Question: I made a simple C code for comparing two occasions of file stream. Both are reading .txt file and writing what it read to new .dat file(binary). The question is that the result file is different depending on the location of cursor in .txt file, which means whether '
' exists at the end of file. Left case doesn't have '
' at the last sentence, but right case does. I think this is related with "when does program notice 'EOF'?". Please help me.

and code is below.
'''
#include <stdio.h>
#include <string.h>
int main(){
FILE* src = fopen("/Users/Chois/Desktop/test.txt", "rt");
FILE* dest = fopen("/Users/Chois/Desktop/dest.dat", "wb");
char buff[50];
int countOfWirte = 0;
if(src!=NULL && dest!=NULL){
fgets(buff, 50, src);
while(!feof(src)){
fwrite(buff, sizeof(char), 50, dest);
countOfWirte++;
fgets(buff, 50, src);
}
}else{
printf("fail");
}
printf("fwrite work %d times
", countOfWirte);
fclose(src);
fclose(dest);
}
'''
Thanks.
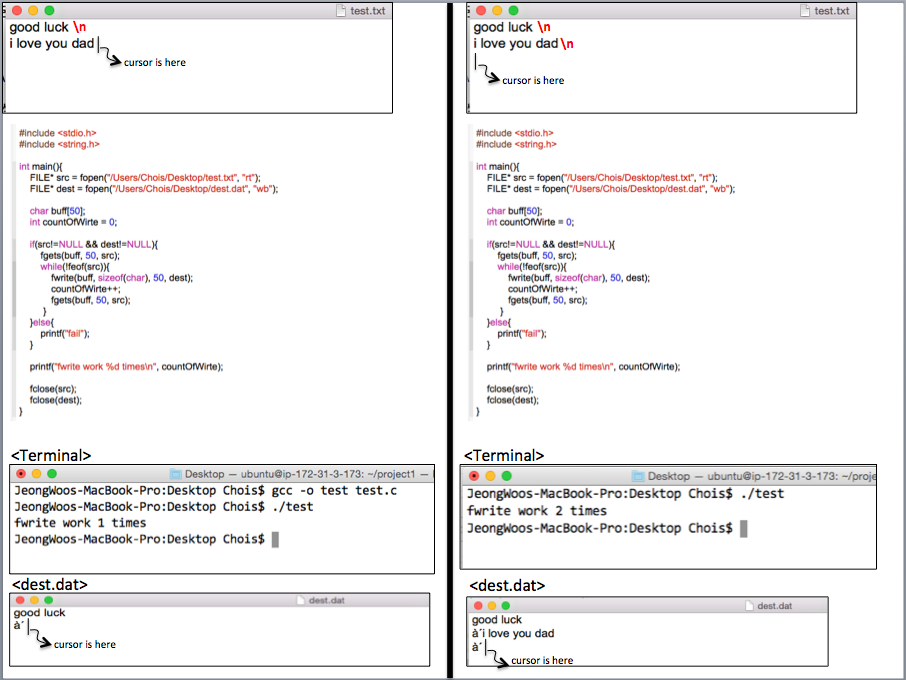
Answer: Change the while condition to
'''
while (fgets(buff, 50, src) != NULL)
'''
when 'fgets()' tries to read beyond the 'EOF' then the indicator is set, so 'feof()' would return true after the failed read, if you instead check for the return value of 'fgets()' which will return 'NULL' at the end of file, you would avoid this problem.
This question is asked with some frequency and there is a good answer to it <URL>
Also, you should not do this
'''
fwrite(buff, sizeof(char), 50, dest);
'''
because you don't know whether '50' 'char's where successfully read, instead use 'fread()' like
'''
size_t readBytes;
while ((readBytes = fread(buf, 1, sizeof(buf), src)) > 0)
{
fwrite(buf, 1, readBytes, dest);
countOfWrite++;
}
'''
Or if you want to read lines from the file, then 'fprintf()' would be aproppriate
'''
while (fgets(buf, sizeof(buf), src) != NULL)
{
fprintf(dest, "%s", buf);
countOfWrite++;
}
'''
Oh, and 'sizeof(char)' must be '1'.